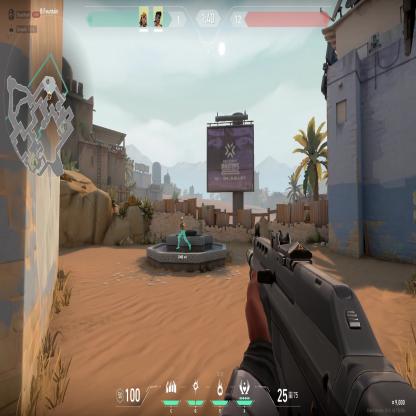
Label: teammate